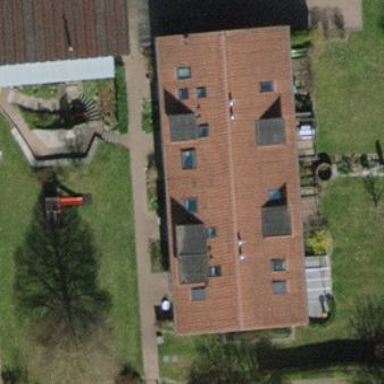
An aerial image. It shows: Building with tiled roof.